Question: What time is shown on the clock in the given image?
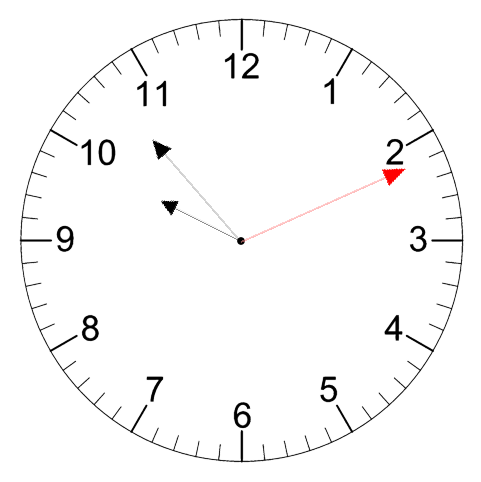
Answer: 09:53:11